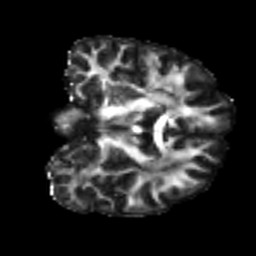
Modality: FA
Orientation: coronal
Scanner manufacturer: siemens
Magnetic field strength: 3 T
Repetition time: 4 s
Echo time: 0.0594 s